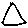
Label: triangle